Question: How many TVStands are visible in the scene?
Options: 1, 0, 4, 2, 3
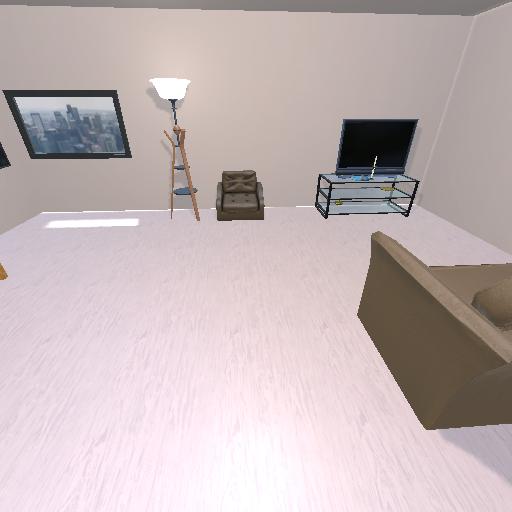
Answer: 1